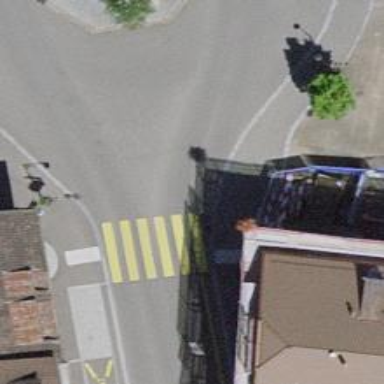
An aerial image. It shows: Uncontrolled zebra crossing with zebra markings.